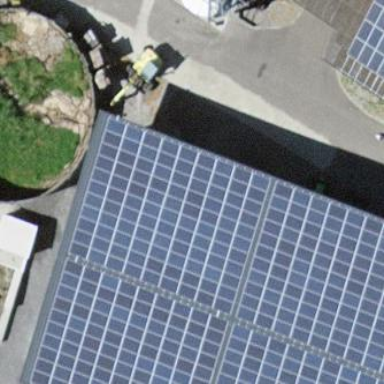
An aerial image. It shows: Solar power generator.